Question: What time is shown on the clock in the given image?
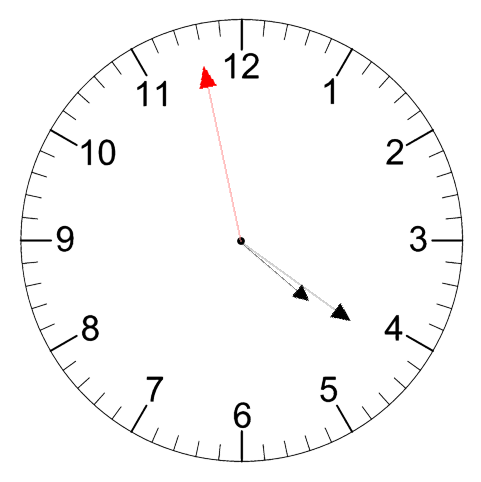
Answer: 04:20:58